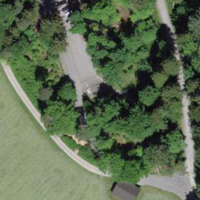
EUNIS habitat code: 44
Species observed at this site:
Clinopodium vulgare
Euonymus europaeus